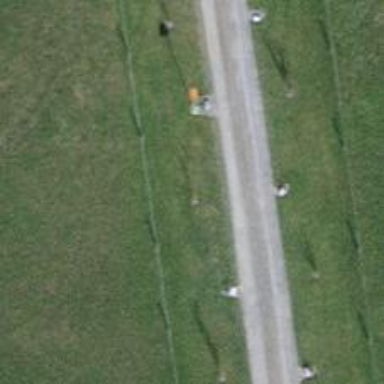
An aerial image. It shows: Pipeline marker.